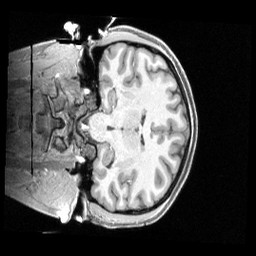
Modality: T1w
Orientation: coronal
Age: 21
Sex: female
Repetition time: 2.4 s
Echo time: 0.00222 s